Question: I would like to make primefaces commandButton to vertical align.
how to set commandButton's css in vertical align, as in the image below:

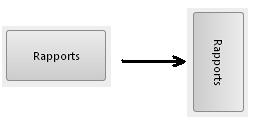
Answer: You can use
'''
transform: rotate(90deg) ;
-webkit-transform: rotate(90deg) ;
-moz-transform: rotate(90deg) ;
-o-transform: rotate(90deg) ;
-ms-transform: rotate(90deg) ;
'''
See <URL>
<URL> is a good tool to create your css transforms